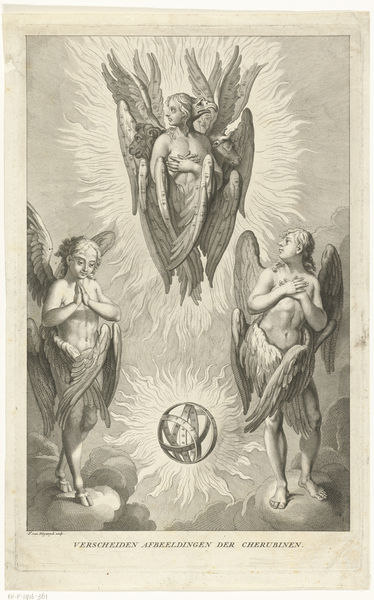
Titel: Drie serafijnen in verschillende gedaanten
Künstler: François van Bleyswyck
Standort: Amsterdam
Institution: Rijksmuseum
Schlagwörter: adler, feuer, flügel, frankreich, köpfe, zeichnung, tiere, arme, barock, hände, niederlande, sonne, rokoko, engel, deutschland, hufe, füße, italien, buch, ringe, flammen, strahlen, flug, druck, stich, text, kugel, beten, manierismus, satyr, cherubin, pferdefuß, niederlade